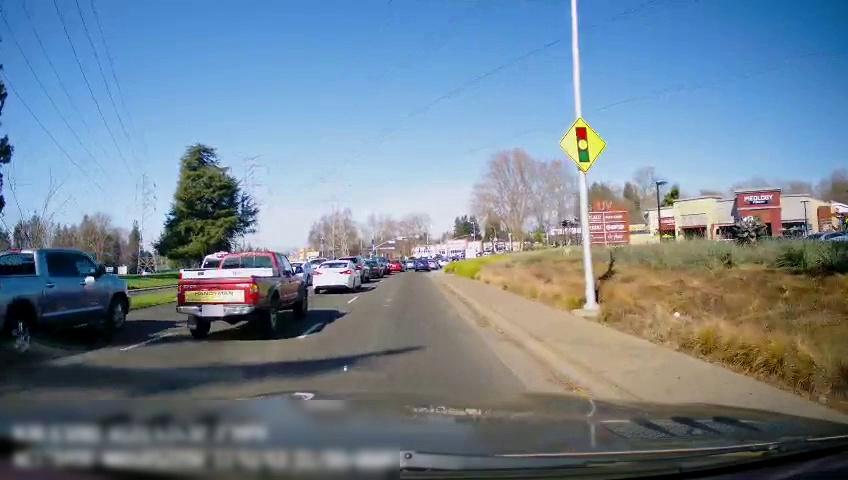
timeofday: Day
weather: Sunny
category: Drivable Space
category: Vehicles | Truck
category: Vehicles | Car
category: Vehicles | Truck
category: Vehicles | Truck
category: Vehicles | Car
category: Vehicles | SUV
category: Vehicles | Car
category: Vehicles | Car
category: Vehicles | Car
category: Vehicles | Car
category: Lanes | Current Lane
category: Lanes | Alternate Lane
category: Traffic | Signs